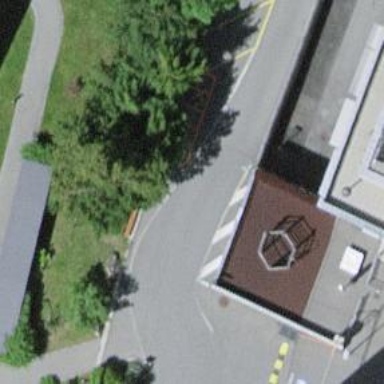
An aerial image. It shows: Brown bench in the vicinity.